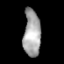
Tissue: prostate
Cell type: T cells
Senescence score: 0.3417
Nuclear area (px): 791
Mean DAPI intensity: 164.563